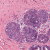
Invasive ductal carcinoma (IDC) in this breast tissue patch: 0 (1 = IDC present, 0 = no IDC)